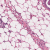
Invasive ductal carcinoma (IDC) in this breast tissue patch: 1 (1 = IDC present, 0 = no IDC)